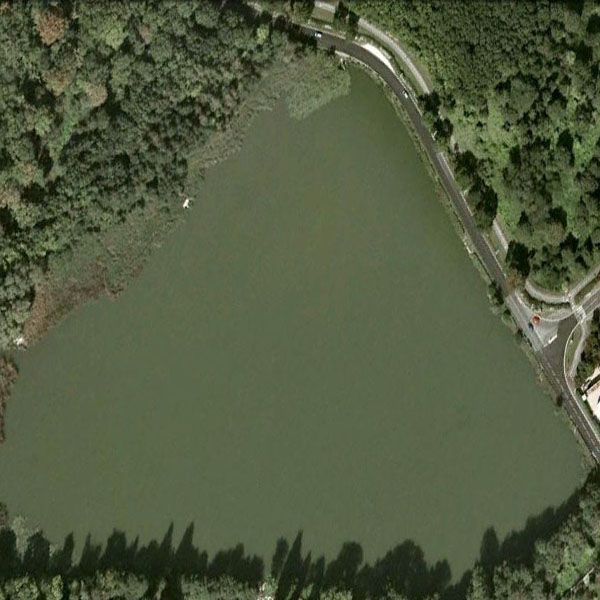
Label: Pond